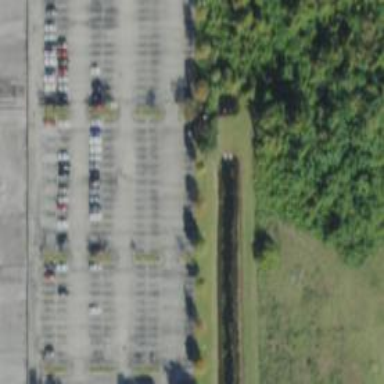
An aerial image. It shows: Parking area with surface.